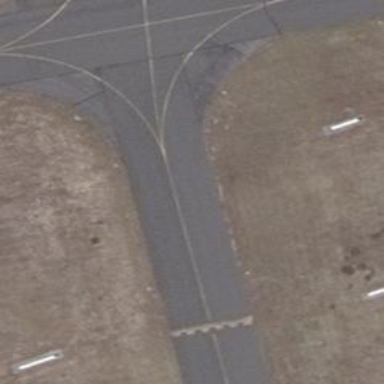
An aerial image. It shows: Taxiway edge illuminated for aviation.